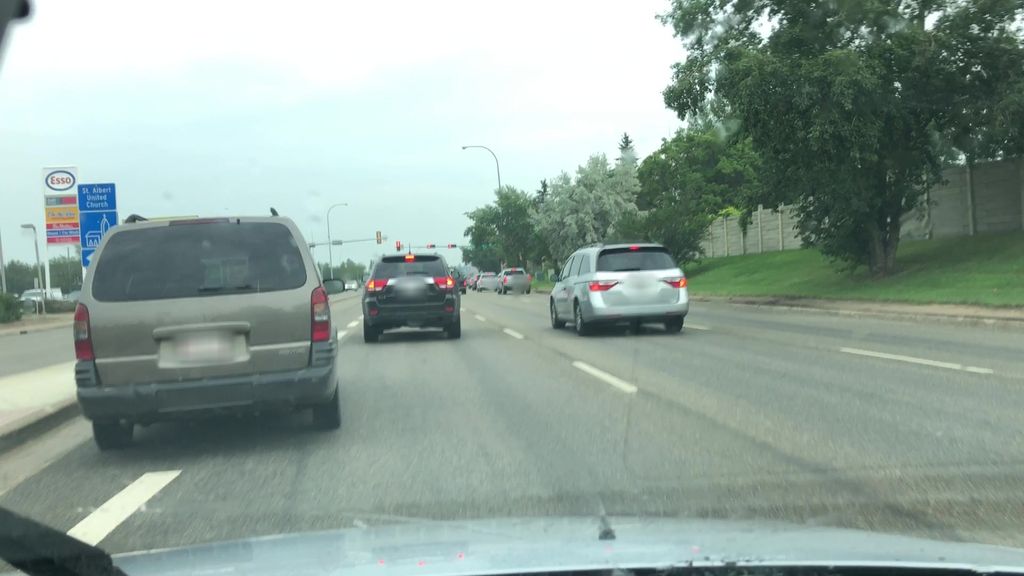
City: edmonton